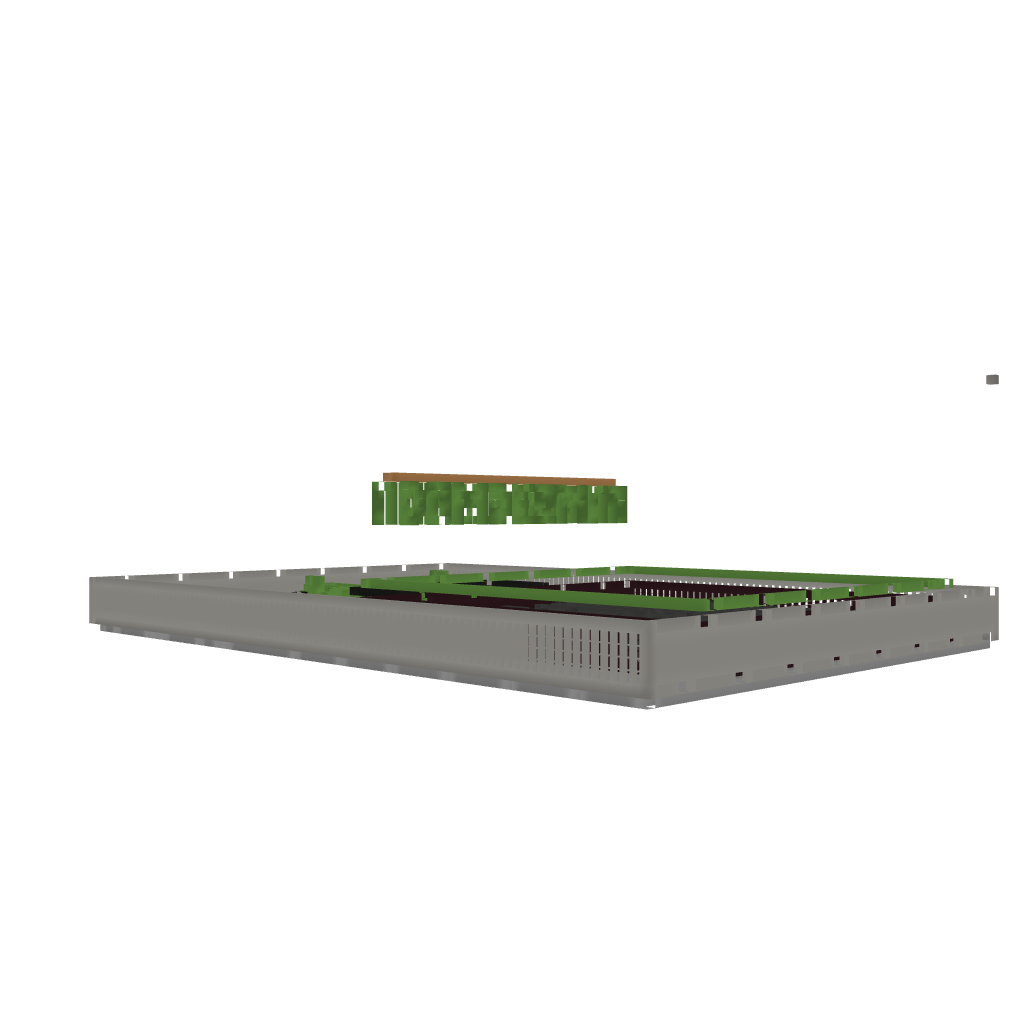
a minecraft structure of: BomberMan MiniGame